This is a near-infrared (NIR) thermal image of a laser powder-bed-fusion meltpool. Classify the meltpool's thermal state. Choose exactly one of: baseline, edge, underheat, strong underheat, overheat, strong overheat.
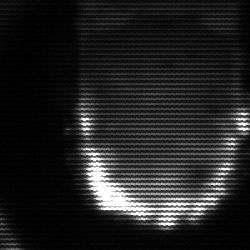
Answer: baseline